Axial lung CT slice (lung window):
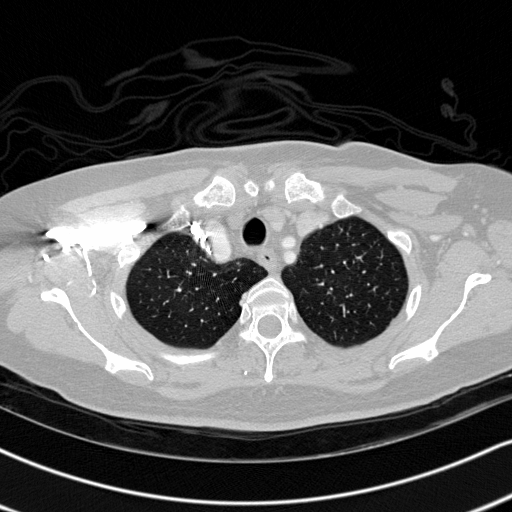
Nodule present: no